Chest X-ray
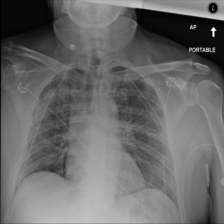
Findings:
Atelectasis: positive
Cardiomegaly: negative
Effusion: negative
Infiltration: negative
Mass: negative
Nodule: negative
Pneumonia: negative
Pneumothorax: negative
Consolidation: negative
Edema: negative
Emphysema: negative
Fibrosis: negative
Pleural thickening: negative
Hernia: negative